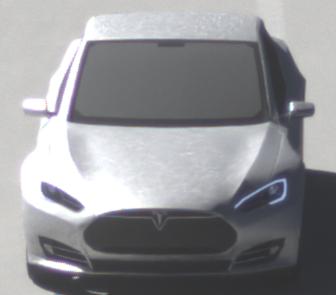
Make: Tesla
Model: Model S 60
Detailed model: Model S
Model produced from: 2013/10
Model produced until: 2014/10
Doors: 5
Color: white
Road condition: dry road
Daytime: midday
Contrast: high contrast